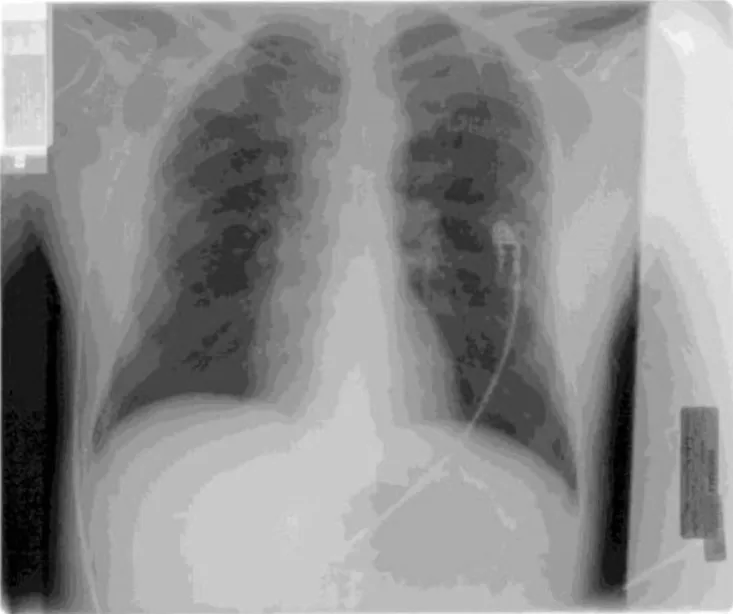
Chest radiograph showing no underlying infiltrates or cardiomegaly.
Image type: radiology (x_ray)